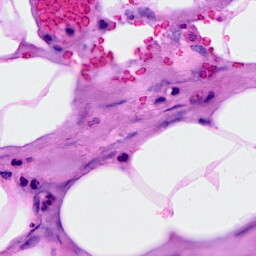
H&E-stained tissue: Breast